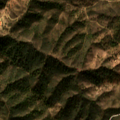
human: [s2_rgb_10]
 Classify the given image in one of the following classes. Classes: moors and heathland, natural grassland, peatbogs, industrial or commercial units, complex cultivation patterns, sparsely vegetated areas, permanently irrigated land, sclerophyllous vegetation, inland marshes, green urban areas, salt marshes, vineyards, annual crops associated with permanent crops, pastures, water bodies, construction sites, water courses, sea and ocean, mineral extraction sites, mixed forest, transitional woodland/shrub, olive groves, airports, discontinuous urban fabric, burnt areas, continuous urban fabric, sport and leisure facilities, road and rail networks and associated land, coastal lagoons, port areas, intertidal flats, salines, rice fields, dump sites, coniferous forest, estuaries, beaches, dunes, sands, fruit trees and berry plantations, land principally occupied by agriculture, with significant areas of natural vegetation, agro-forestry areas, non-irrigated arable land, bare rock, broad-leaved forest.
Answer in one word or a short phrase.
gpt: broad-leaved forest, transitional woodland/shrub